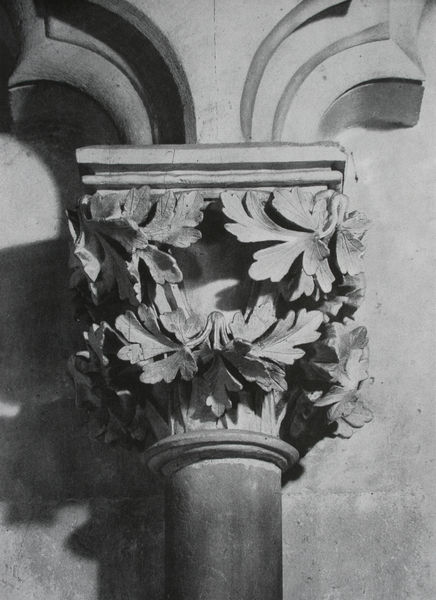
Titel: Westlettner, Lerchensporn-Kapitell
Standort: Naumburg (Saale)
Institution: Dom
Schlagwörter: blätter, dunkel, kämpfer, laub, schatten, weiß, ausschnitt, grau, hell, licht, pfeiler, schwarz, säule, blüten, ornament, alt, wand, architektur, stein, kirche, pflanze, pflanzen, kreis, rund, ranken, schiff, bogen, farblos, erhaben, detail, ornamente, verzierung, stuck, platte, plinthe, foto, fotografie, photographie, bögen, stütze, groß, schwarz-weiß, kranz, kapitell, photo, sims, gesims, efeu, laubwerk, griechisch, ahorn, eiche, korinth, tempel, fresko, gips, korinthisch, schaft, verspielt, wulst, aufnahme, feigenblätter, römisch, kapitel, gebälk, abakus, akanthus, akantus, romanisch, reis, floreal, blattkapitell, abschluss, verzweigung, tund, frühgotisch, ehrenvoll, auisschnitt, bläatterkapitell, gingko, laubwerkkapitell